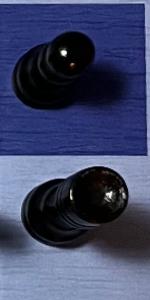
Label: Rook_Black